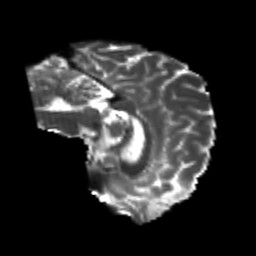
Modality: T2w
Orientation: sagittal
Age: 23
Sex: male
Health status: healthy
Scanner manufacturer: philips
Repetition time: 7.388 s
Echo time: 0.08599 s